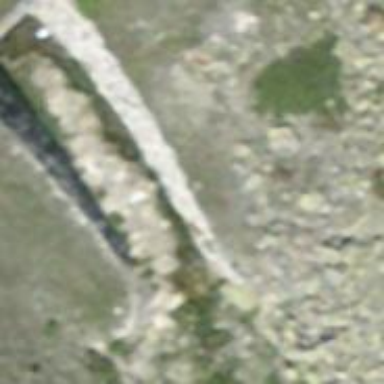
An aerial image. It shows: Retaining wall.